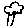
Label: tree